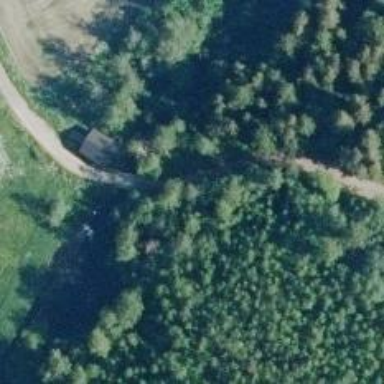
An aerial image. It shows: Service road on bridge.